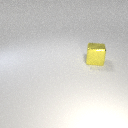
large yellow metal cube